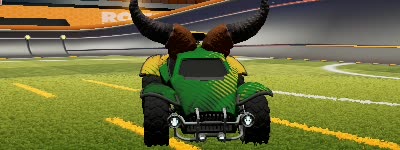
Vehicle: octane